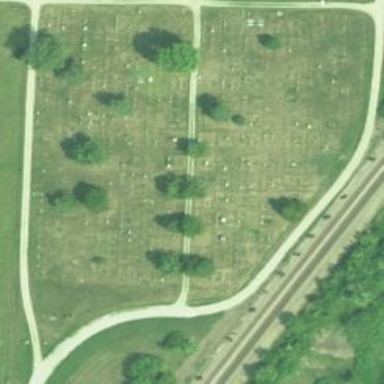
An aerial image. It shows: Sector of the cemetery with grass surface.